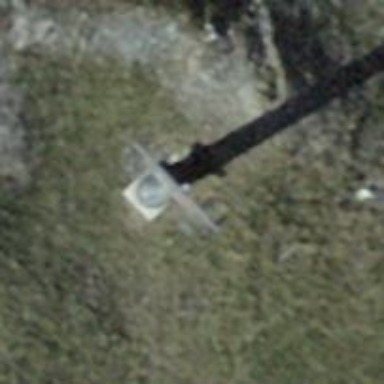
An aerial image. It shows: Pylon for aerialway.